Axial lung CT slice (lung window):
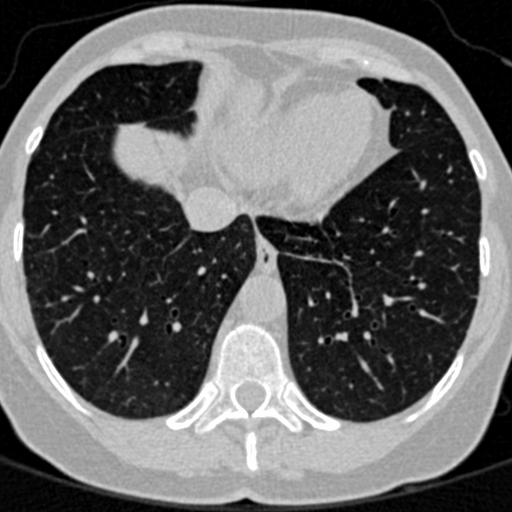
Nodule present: no